Question: When I installed Qt for Android it came with a kit for x86 and the 32-bit ARM ABIs, but no 64-bit ones. I noticed the Android NDK does contain the AArch64 and x86_64 compilers. Does Qt not support the newer architectures or is there a way in which I can build a Qt kit for these architectures myself?

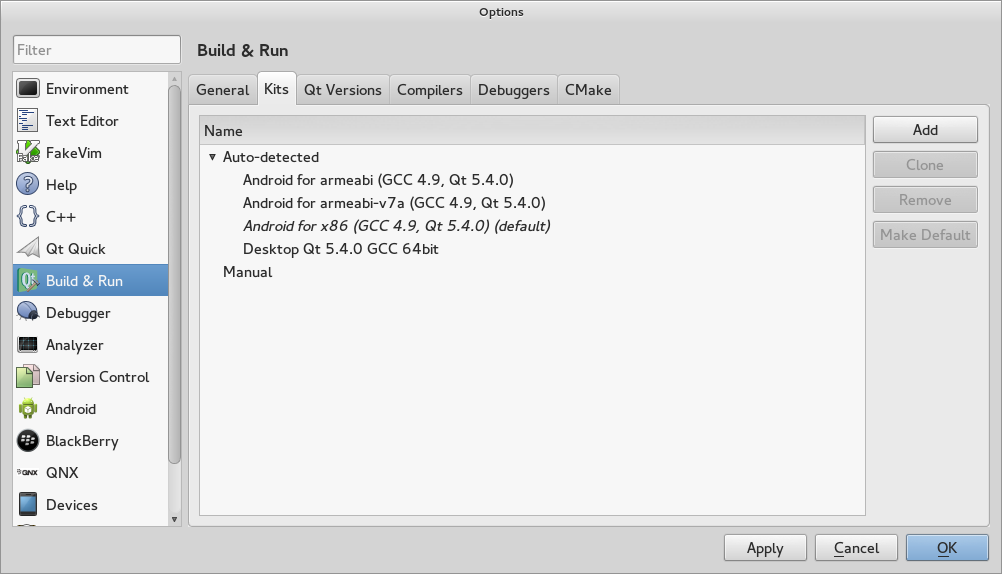
Answer: This limitation are in the past now, use Qt 5.12 or above and you will can do it...
Source: <URL>